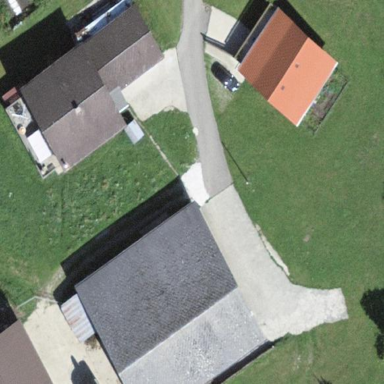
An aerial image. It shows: Farmyard area.